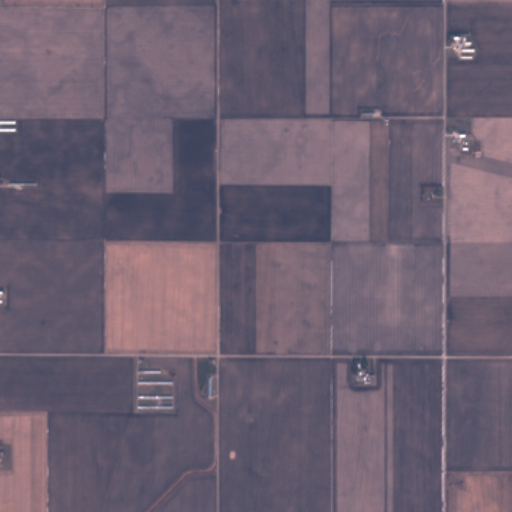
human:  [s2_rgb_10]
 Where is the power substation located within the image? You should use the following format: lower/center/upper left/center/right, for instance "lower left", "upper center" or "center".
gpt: The power substation is located in the upper left of the image.
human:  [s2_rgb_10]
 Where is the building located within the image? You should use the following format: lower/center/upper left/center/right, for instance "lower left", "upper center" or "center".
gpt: There is no building in the image.